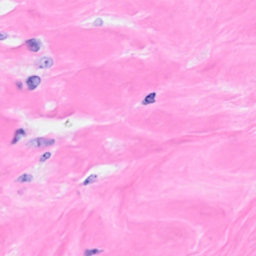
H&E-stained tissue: Breast